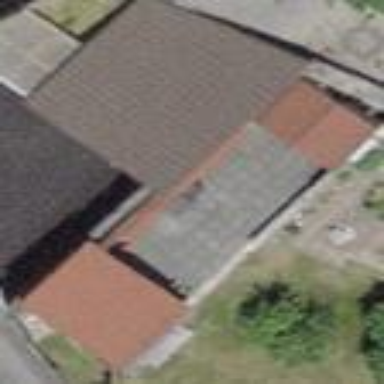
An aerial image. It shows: View of roof of building.